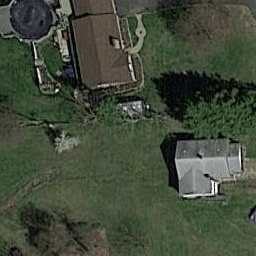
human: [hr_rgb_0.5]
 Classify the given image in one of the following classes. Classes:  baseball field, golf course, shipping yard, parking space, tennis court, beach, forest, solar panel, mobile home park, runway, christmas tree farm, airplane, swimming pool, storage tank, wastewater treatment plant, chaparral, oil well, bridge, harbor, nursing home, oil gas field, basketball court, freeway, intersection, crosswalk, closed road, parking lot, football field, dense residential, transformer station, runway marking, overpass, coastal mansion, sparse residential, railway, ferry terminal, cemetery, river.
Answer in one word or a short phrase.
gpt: sparse residential